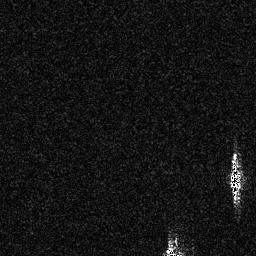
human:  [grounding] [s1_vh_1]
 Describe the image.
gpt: In the satellite image, there is  <ref>1 medium ship </ref> <box>[[89, 58, 94, 76, 0]]</box> located at right.